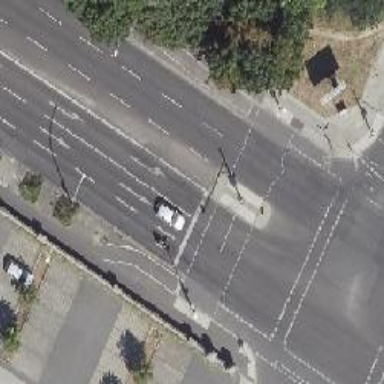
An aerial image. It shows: Road with traffic signals.